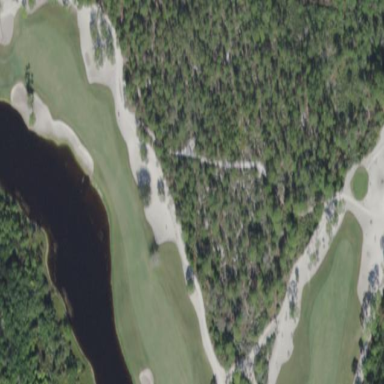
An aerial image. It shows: Path for both road and golf.